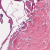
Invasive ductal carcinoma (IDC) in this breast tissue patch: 0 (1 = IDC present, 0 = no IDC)